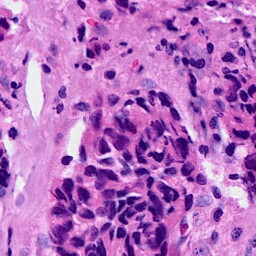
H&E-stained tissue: Breast